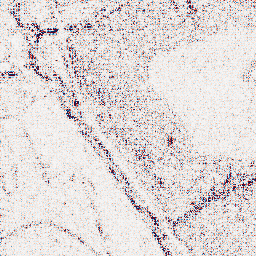
Category: wavelet
Decomposition family: wavelet_biorthogonal
Decomposition parameters: wavelet: bior5.5
level: 1
Upsampling method: quadratic
Upsampling parameters: scale: 8
Upsampling scale: 8